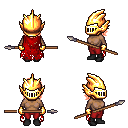
a pixel art fantasy rpg character, female body template, human, dark skin, red tattered cape, red pants, red long bangs hairstyle, gold helm, gold gloves, black shoes, spear, four views (front, back, left, right), 2x2 character sprite sheet, small pixel art, hard edges, no anti-aliasing